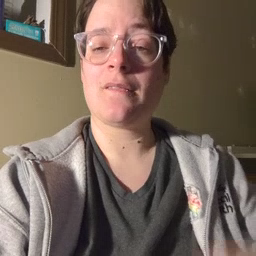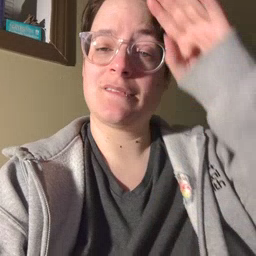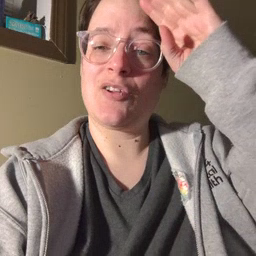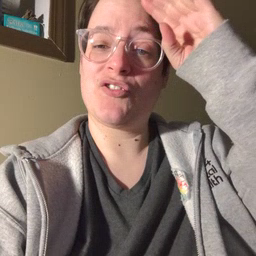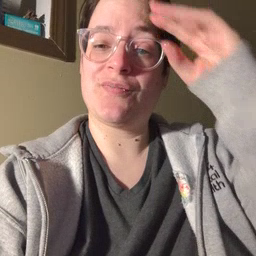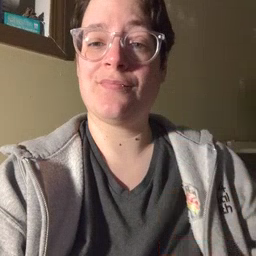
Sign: fireman